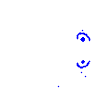
Particle: pion